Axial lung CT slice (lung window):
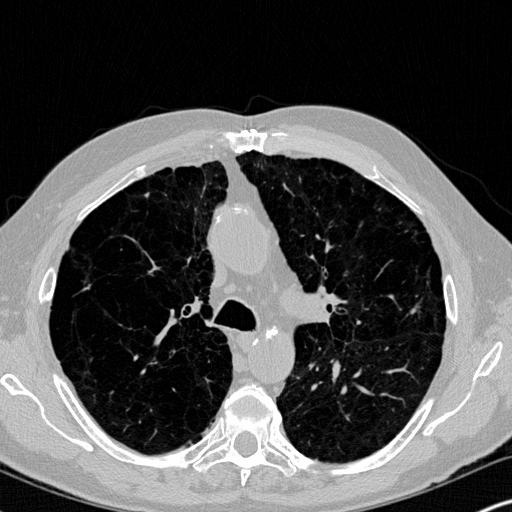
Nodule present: yes
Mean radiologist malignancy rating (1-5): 2